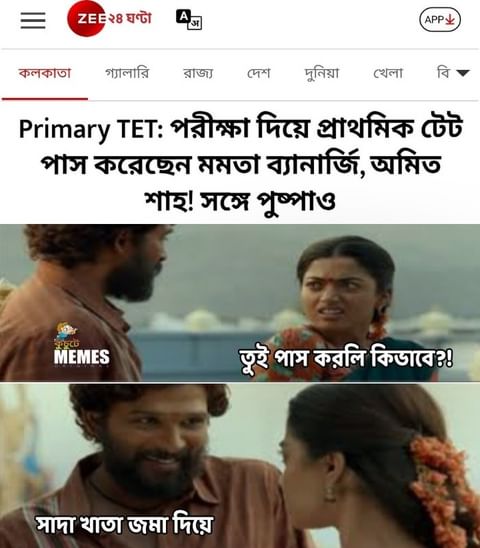
Text: পরীক্ষা দিয়ে প্রাথমিক টেট পাস করেছেন মমতা ব্যানার্জি, অমিত শাহ! সঙ্গে পুষ্পাও তুই পাস করলি কিভাবে?! সাদা খাতা জমা দিয়ে
Label: Hate
Hate category: Political
Targeted group: Organization